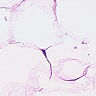
Metastatic tissue present: no